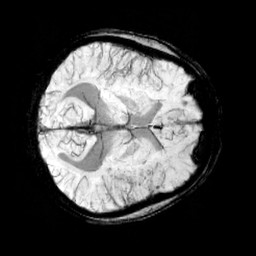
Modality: minIP
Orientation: axial
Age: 11
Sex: male
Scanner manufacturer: siemens
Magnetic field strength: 3 T
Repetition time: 0.027 s
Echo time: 0.02 s